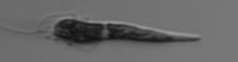
Label: Euglena